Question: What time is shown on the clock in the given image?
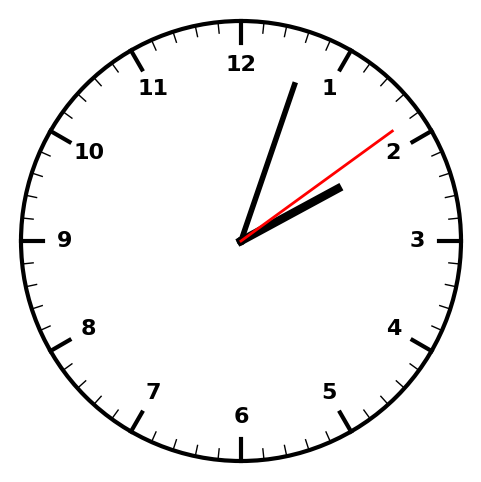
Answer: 02:03:09